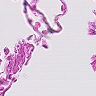
Metastatic tissue present: no